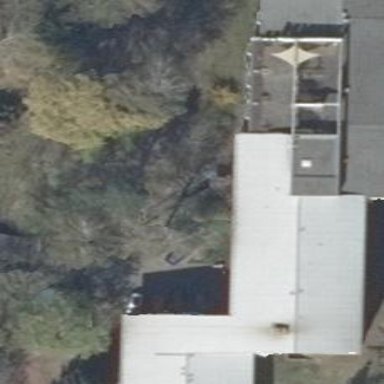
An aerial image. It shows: Apartment building with flat roof.